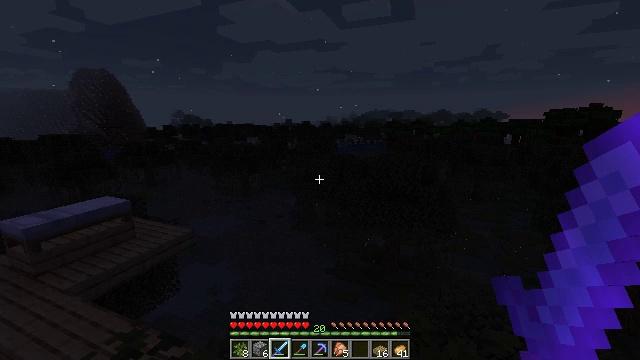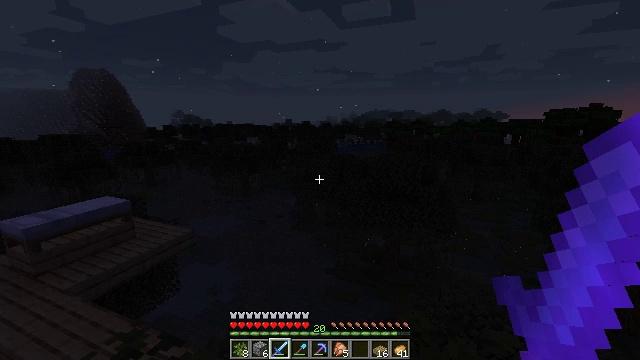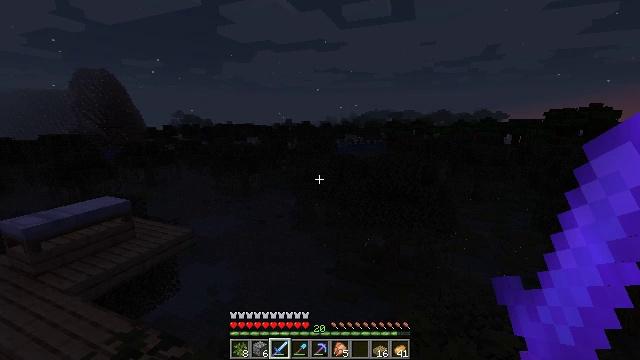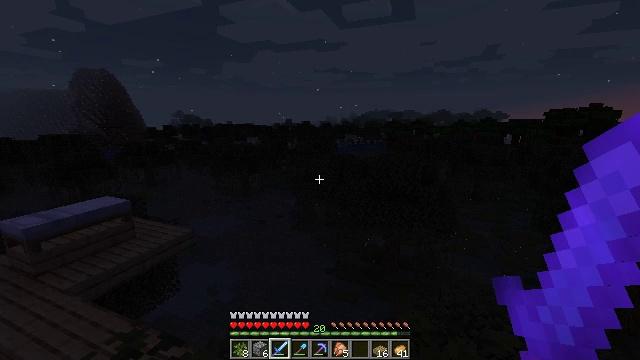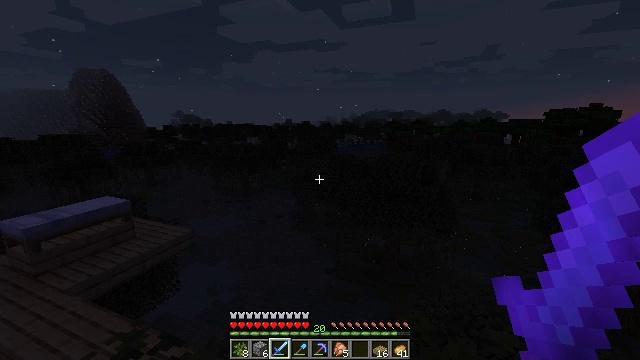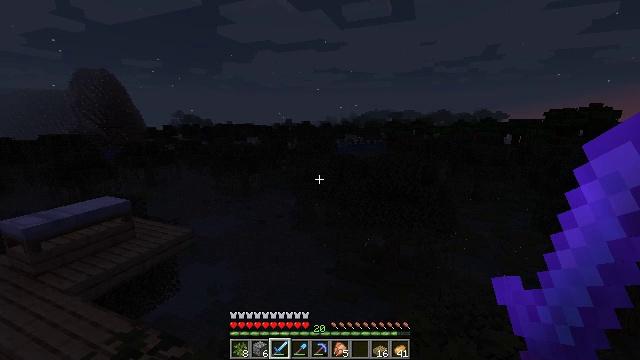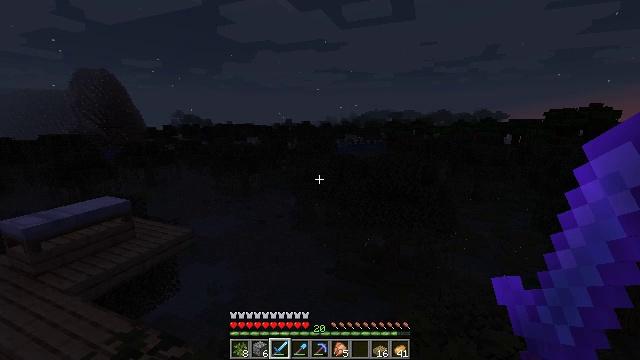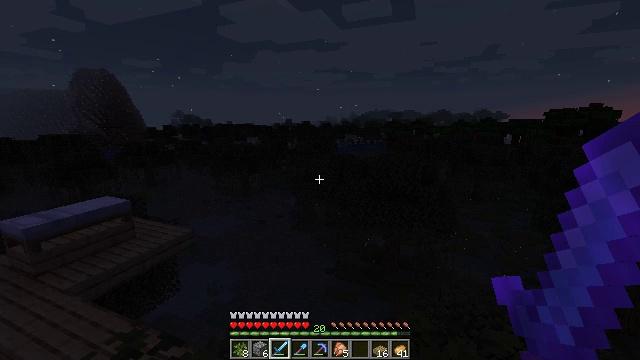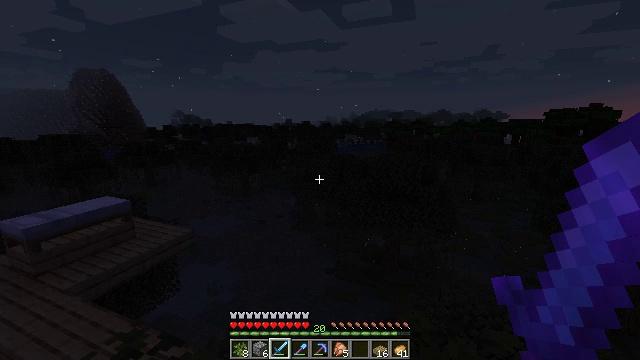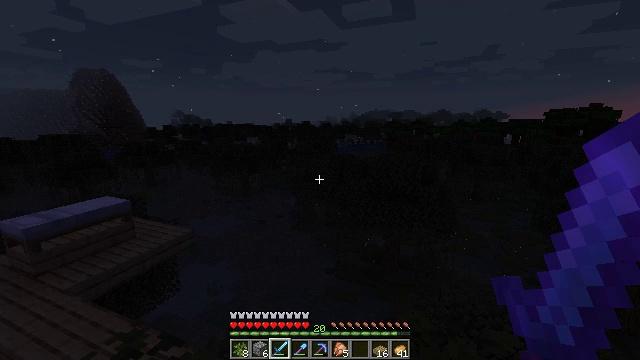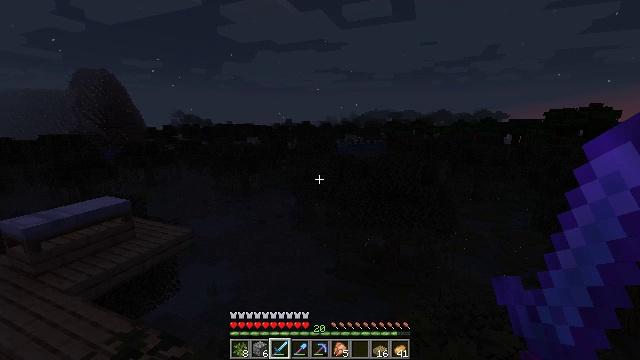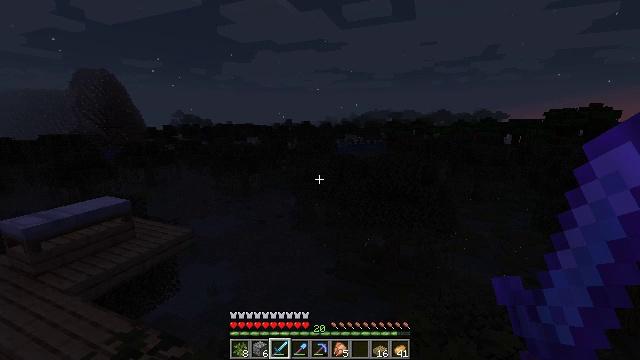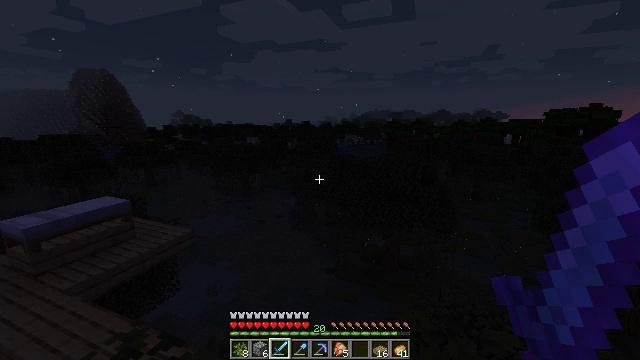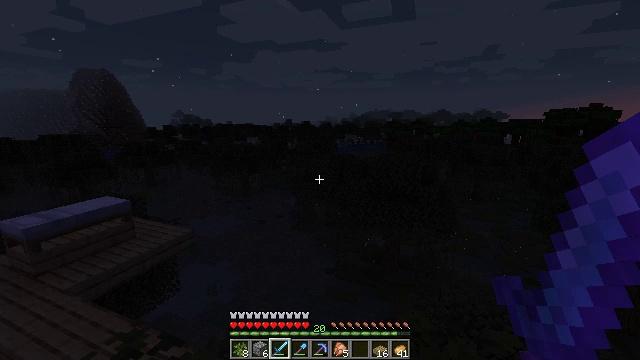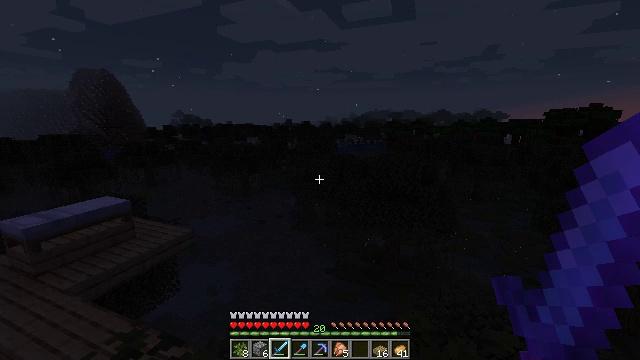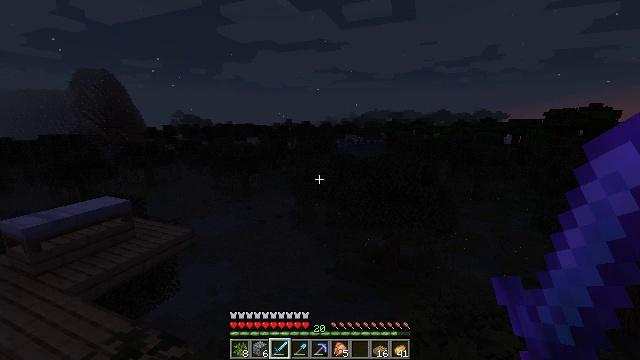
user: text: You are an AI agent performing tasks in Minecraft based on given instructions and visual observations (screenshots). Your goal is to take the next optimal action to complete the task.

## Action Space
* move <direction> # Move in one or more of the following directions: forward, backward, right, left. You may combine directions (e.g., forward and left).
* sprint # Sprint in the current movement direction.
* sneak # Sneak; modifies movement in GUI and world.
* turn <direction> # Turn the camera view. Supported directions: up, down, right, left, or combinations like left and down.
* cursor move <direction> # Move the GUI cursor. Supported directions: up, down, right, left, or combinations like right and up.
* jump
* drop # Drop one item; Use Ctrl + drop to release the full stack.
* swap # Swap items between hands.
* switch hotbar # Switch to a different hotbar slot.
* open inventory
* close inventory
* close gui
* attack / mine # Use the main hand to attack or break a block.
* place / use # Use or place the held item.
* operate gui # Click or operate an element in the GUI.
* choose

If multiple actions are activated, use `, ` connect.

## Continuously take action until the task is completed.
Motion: motion action
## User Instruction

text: Break oak leaves from the trees.
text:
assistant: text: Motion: no_op
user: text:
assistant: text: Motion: no_op
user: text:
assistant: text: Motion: no_op
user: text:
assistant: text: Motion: no_op
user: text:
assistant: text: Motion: no_op
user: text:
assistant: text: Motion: no_op
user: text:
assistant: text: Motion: no_op
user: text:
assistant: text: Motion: no_op
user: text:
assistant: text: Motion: no_op
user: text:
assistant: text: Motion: no_op
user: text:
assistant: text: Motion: no_op
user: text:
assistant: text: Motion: no_op
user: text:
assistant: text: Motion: no_op
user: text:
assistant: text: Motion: no_op
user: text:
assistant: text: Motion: no_op
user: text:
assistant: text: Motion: no_op
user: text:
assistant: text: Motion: no_op
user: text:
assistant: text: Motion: no_op
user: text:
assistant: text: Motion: no_op
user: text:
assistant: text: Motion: no_op
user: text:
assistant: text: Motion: no_op
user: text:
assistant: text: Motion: no_op
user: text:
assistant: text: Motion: no_op
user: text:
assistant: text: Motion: no_op
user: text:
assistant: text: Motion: no_op
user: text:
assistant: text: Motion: no_op
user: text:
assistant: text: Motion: no_op
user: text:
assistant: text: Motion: no_op
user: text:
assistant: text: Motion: no_op
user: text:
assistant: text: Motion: no_op